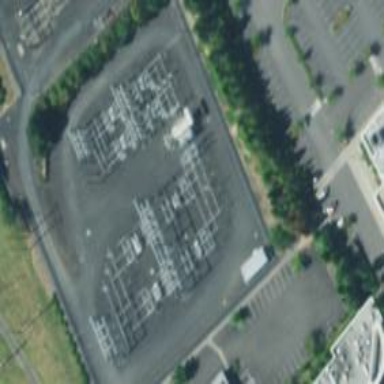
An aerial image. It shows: Switch used for power control.